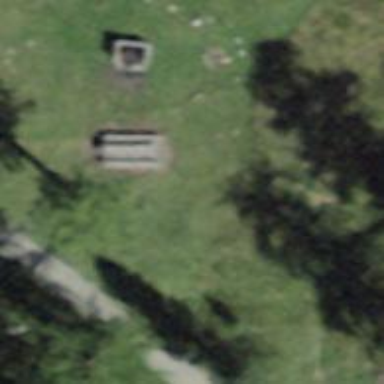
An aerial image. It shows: Picnic table located in leisure land area.